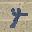
Label: 4